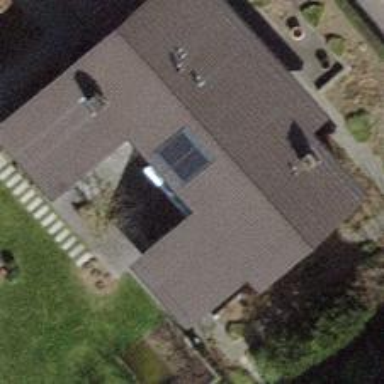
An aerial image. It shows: Building with tile roof.